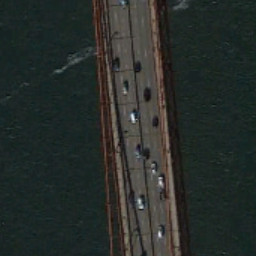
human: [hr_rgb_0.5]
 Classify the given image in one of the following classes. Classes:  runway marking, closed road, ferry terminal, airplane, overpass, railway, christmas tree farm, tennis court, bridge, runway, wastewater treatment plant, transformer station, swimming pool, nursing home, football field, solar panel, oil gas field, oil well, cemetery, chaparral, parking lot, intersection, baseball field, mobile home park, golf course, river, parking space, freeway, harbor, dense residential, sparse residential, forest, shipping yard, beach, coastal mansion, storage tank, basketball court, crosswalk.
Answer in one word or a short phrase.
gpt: bridge